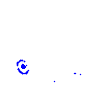
Particle: pion